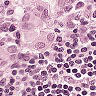
Metastatic tissue present: yes